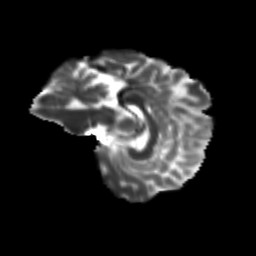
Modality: T2w
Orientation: sagittal
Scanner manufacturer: siemens
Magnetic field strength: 3 T
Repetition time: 9.2 s
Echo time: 0.084 s